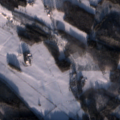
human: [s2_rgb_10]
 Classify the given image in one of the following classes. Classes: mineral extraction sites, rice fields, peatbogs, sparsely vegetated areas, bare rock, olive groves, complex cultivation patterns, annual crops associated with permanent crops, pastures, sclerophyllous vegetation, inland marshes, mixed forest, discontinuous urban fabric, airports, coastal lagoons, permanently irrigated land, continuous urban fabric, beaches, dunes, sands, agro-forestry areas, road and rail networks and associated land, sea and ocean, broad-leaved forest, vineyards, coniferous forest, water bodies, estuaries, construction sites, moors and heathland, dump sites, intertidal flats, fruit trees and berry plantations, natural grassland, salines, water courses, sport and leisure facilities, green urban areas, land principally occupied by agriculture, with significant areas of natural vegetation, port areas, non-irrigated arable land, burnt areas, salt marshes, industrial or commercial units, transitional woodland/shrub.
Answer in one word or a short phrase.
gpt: non-irrigated arable land, land principally occupied by agriculture, with significant areas of natural vegetation, broad-leaved forest, mixed forest, transitional woodland/shrub